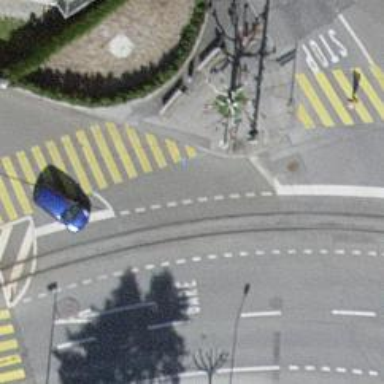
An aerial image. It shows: Railway level crossing.